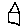
Label: house